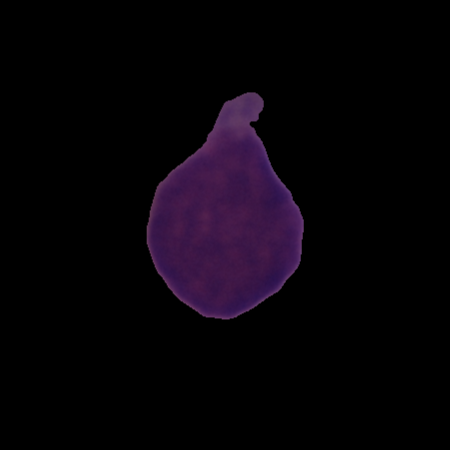
Label: cancer